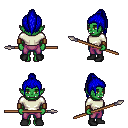
a pixel art fantasy rpg character, female body template, orc, green skin, white long-sleeve shirt, magenta pants, blue long topknot hairstyle, leather bracers, black shoes, spear, four views (front, back, left, right), 2x2 character sprite sheet, small pixel art, hard edges, no anti-aliasing